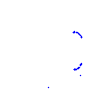
Particle: proton